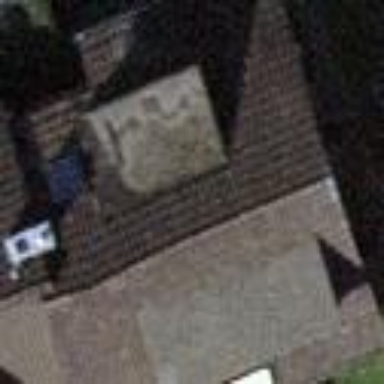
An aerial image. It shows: Building with pitched roof.